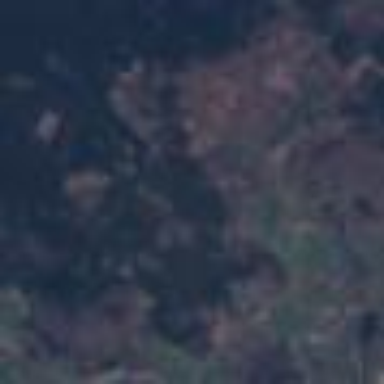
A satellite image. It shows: Mixed woodland forest with various types of leaves.